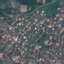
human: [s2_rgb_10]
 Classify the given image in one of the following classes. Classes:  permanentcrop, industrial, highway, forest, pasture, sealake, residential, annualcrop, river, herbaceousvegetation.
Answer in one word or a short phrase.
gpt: Residential